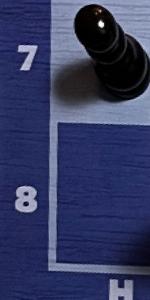
Label: Empty